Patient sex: M
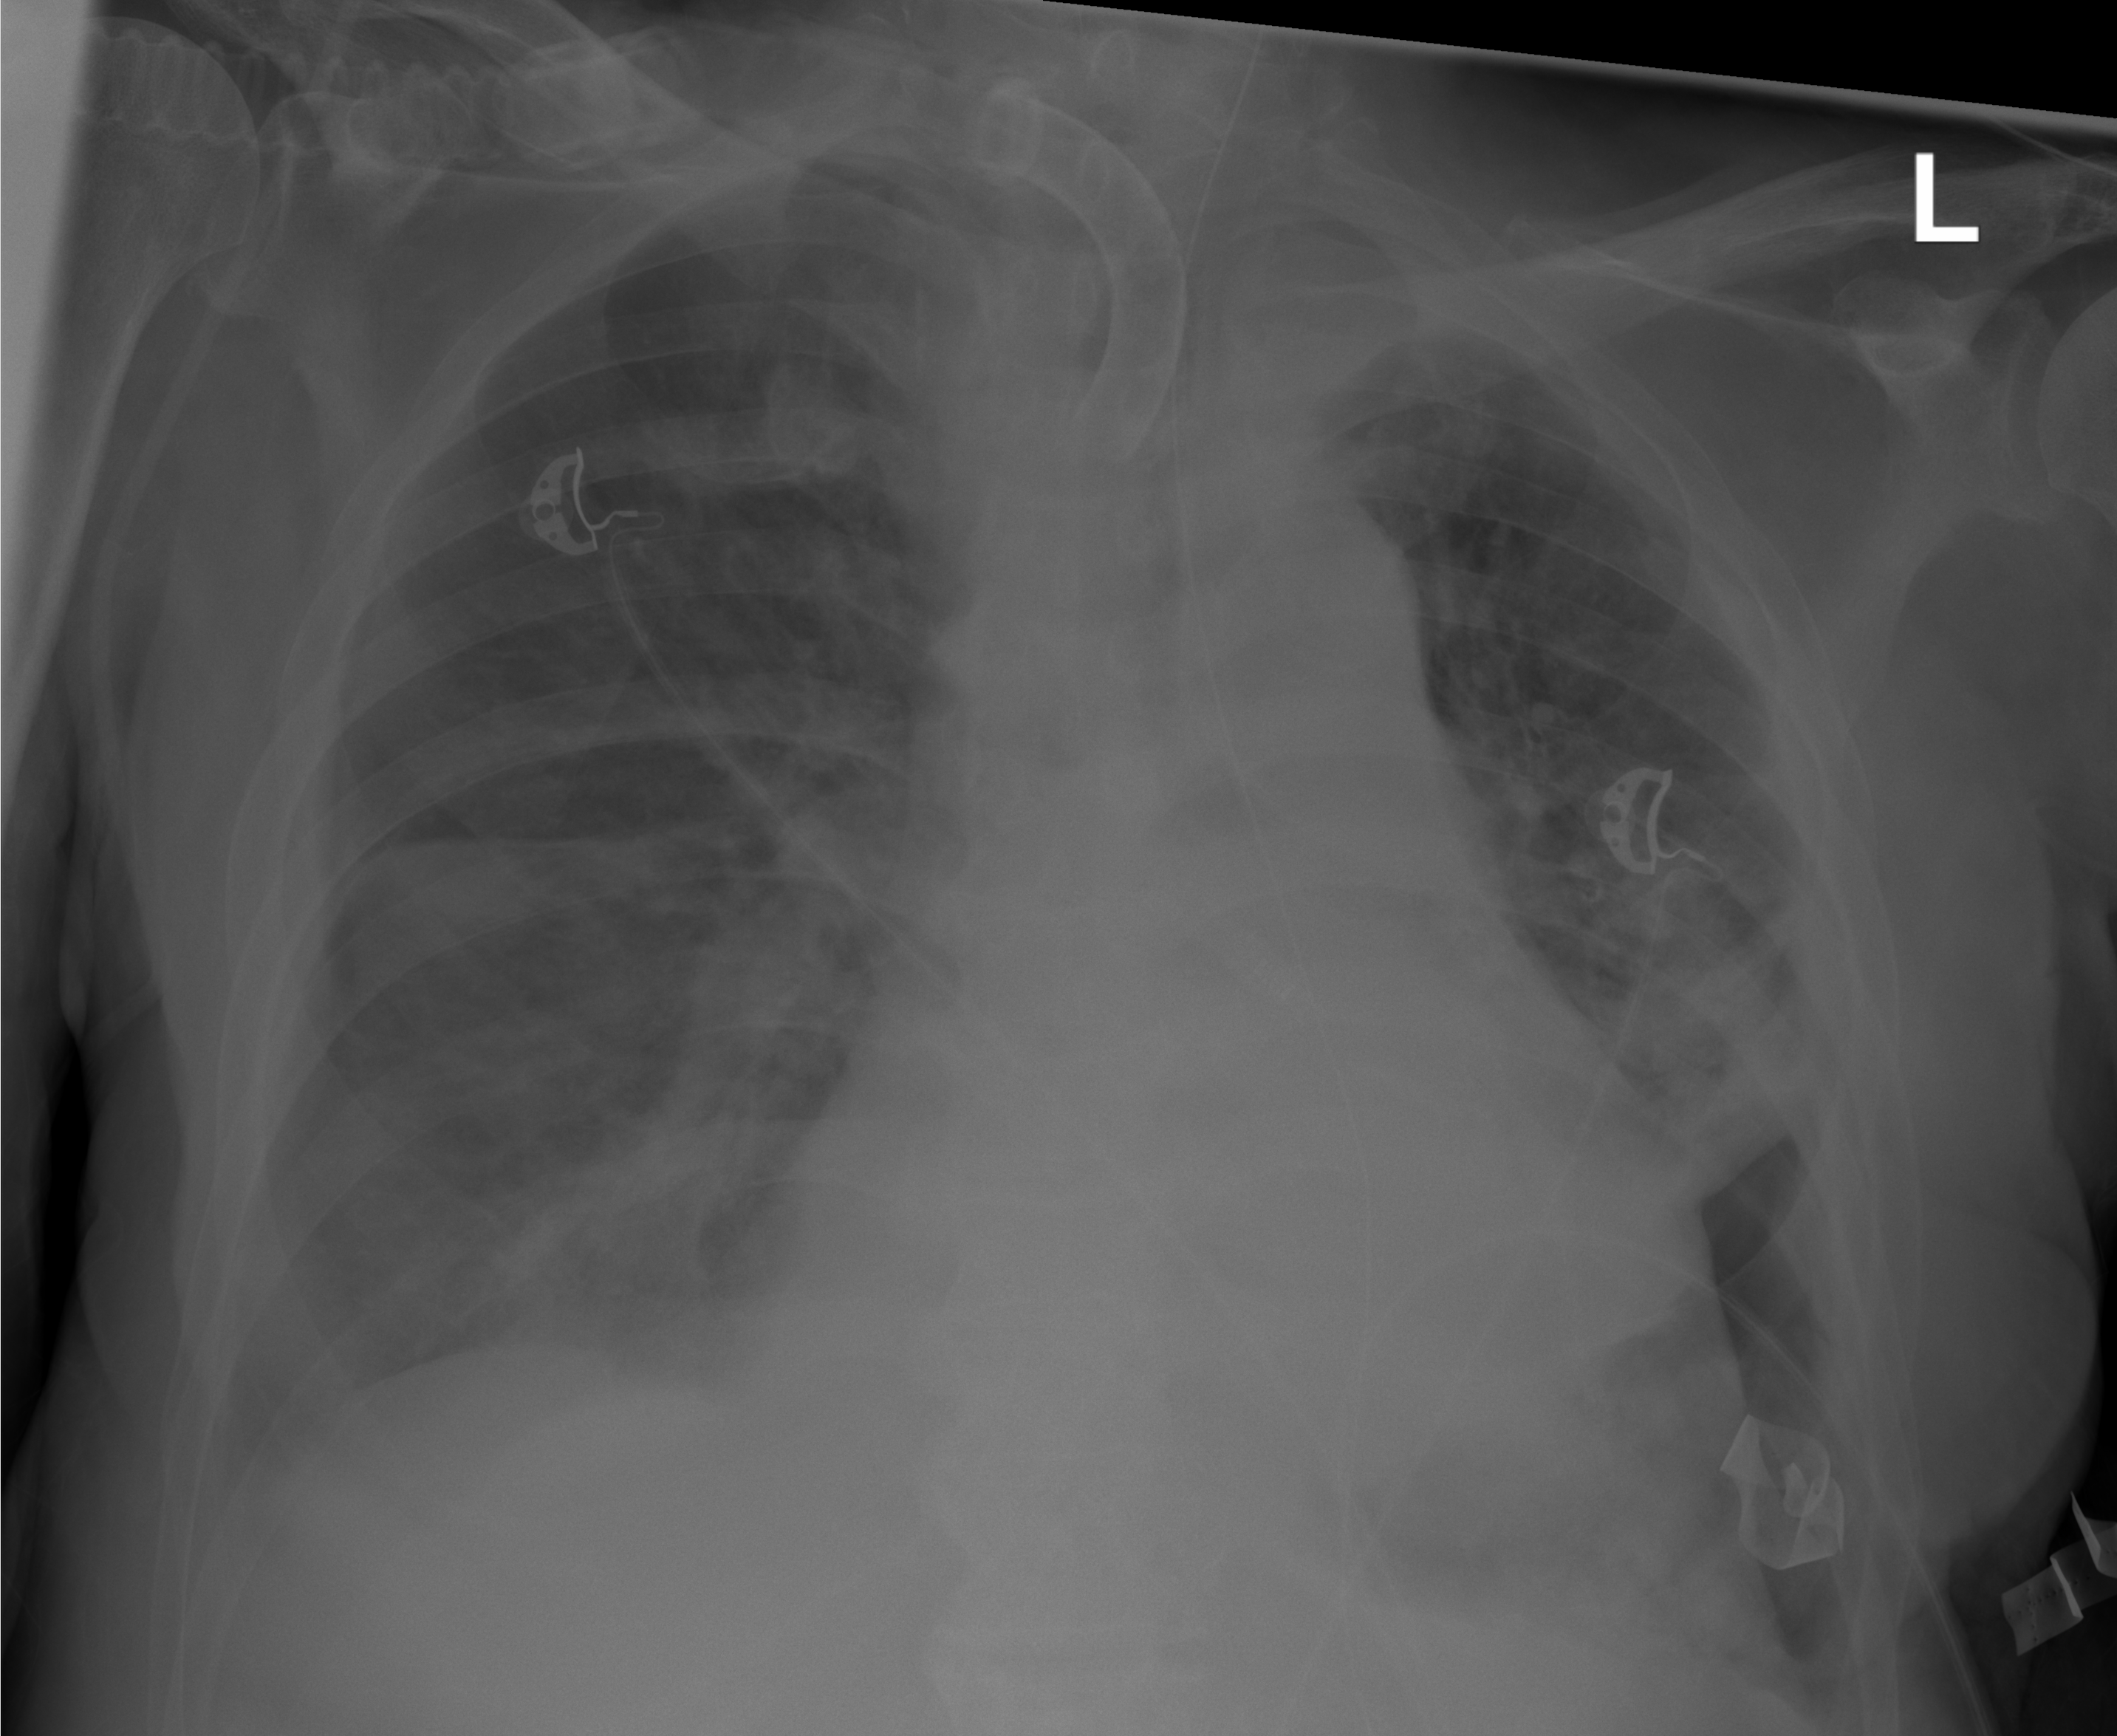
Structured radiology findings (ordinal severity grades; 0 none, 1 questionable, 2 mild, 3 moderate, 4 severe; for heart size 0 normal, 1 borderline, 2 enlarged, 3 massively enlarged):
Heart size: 2
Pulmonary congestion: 2
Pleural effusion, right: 0
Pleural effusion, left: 2
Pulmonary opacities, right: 2
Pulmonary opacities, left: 2
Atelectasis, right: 0
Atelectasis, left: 2